Interaction volume radius: 5 \u00c5
Interaction volume height: 30 \u00c5
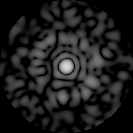
Disorder parameter: 0.8524